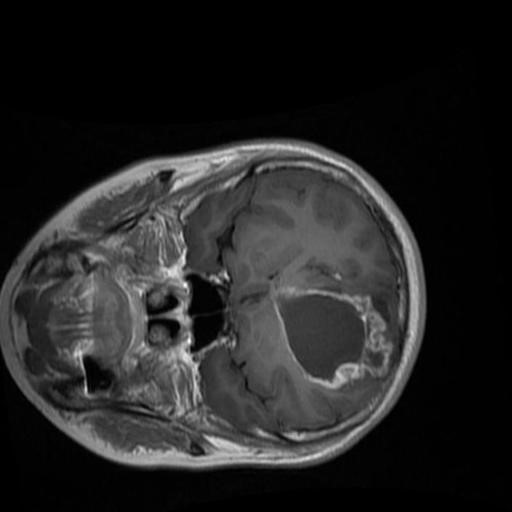
Label: brain_glioma